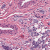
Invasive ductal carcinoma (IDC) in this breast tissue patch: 0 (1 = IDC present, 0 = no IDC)